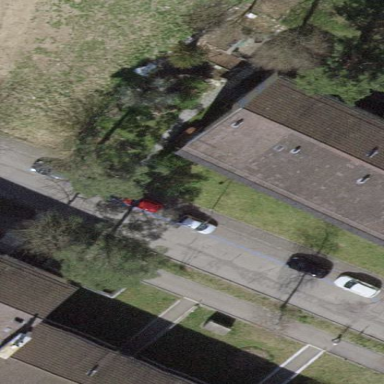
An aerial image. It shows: Gabled roof adorns the apartments building.